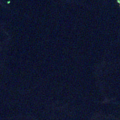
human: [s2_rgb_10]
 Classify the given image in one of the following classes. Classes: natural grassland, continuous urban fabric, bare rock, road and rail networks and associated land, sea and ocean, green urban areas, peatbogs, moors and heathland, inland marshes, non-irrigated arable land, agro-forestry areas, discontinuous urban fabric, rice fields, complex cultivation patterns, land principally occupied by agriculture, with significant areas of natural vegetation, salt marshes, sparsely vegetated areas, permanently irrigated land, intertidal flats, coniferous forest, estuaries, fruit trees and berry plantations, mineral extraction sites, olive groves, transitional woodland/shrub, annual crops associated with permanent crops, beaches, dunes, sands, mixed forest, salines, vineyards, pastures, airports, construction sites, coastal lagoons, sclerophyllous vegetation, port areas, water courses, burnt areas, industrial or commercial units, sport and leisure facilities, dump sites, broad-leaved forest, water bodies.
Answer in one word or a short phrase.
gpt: water bodies